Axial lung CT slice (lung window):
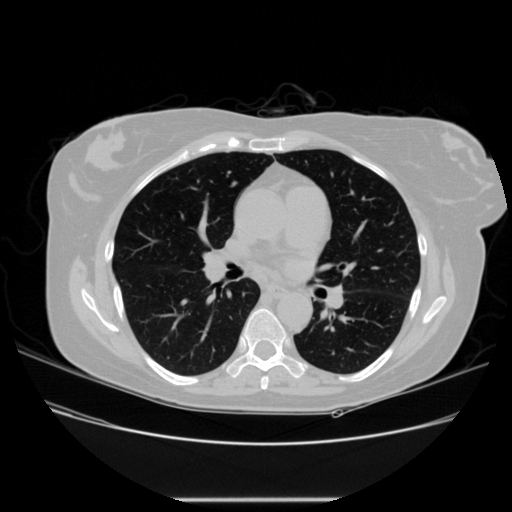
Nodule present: no